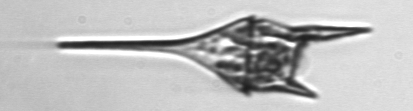
Label: Tripos_lineatus